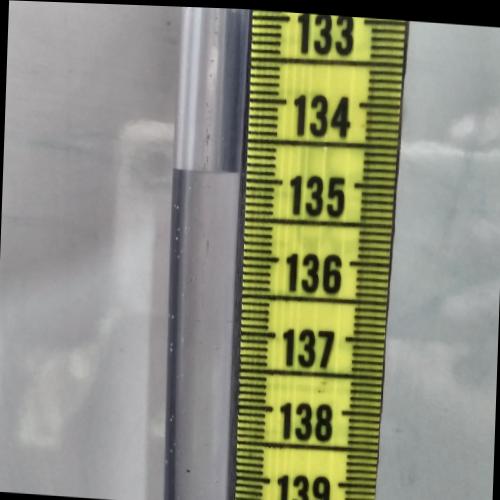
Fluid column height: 134.9 cm